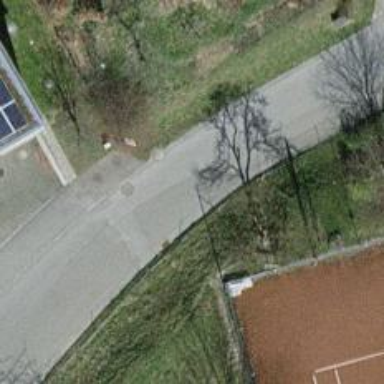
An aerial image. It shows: Paved residential road.